Fundus camera: zeiss
Shooting center: midpoint
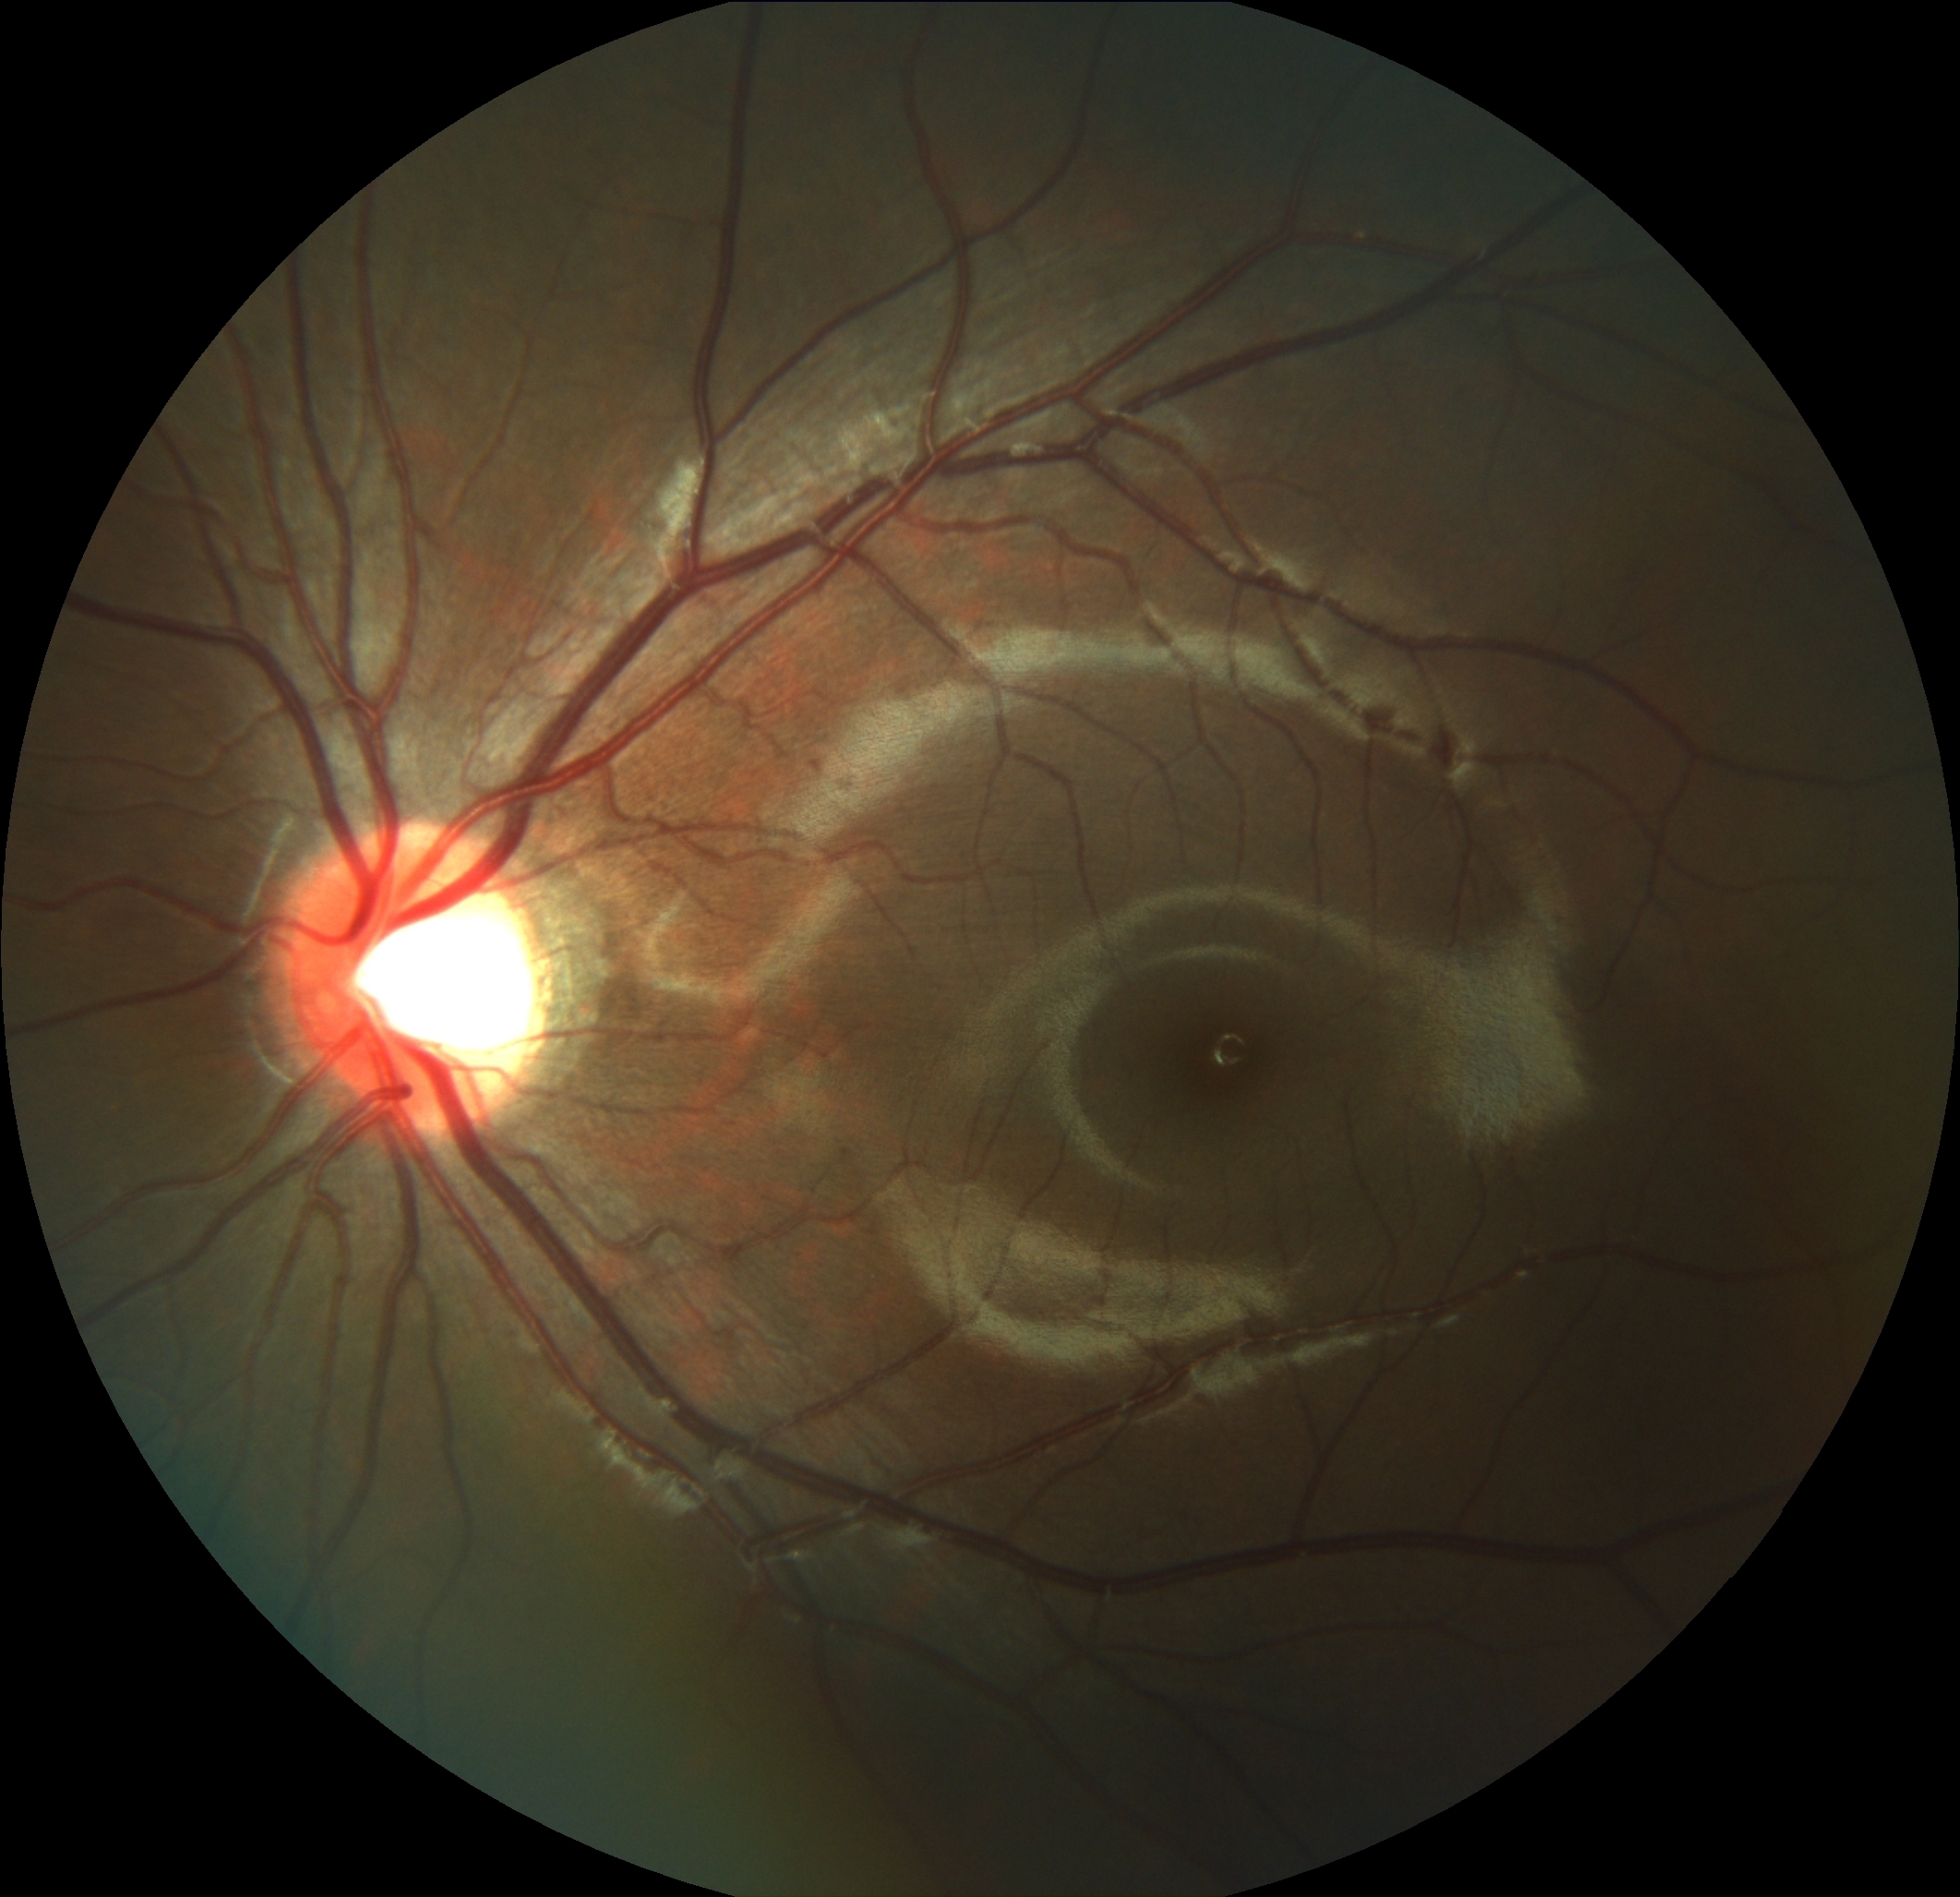
Pathologic myopia: no
Patchy retinal atrophy: present
Retinal detachment: absent